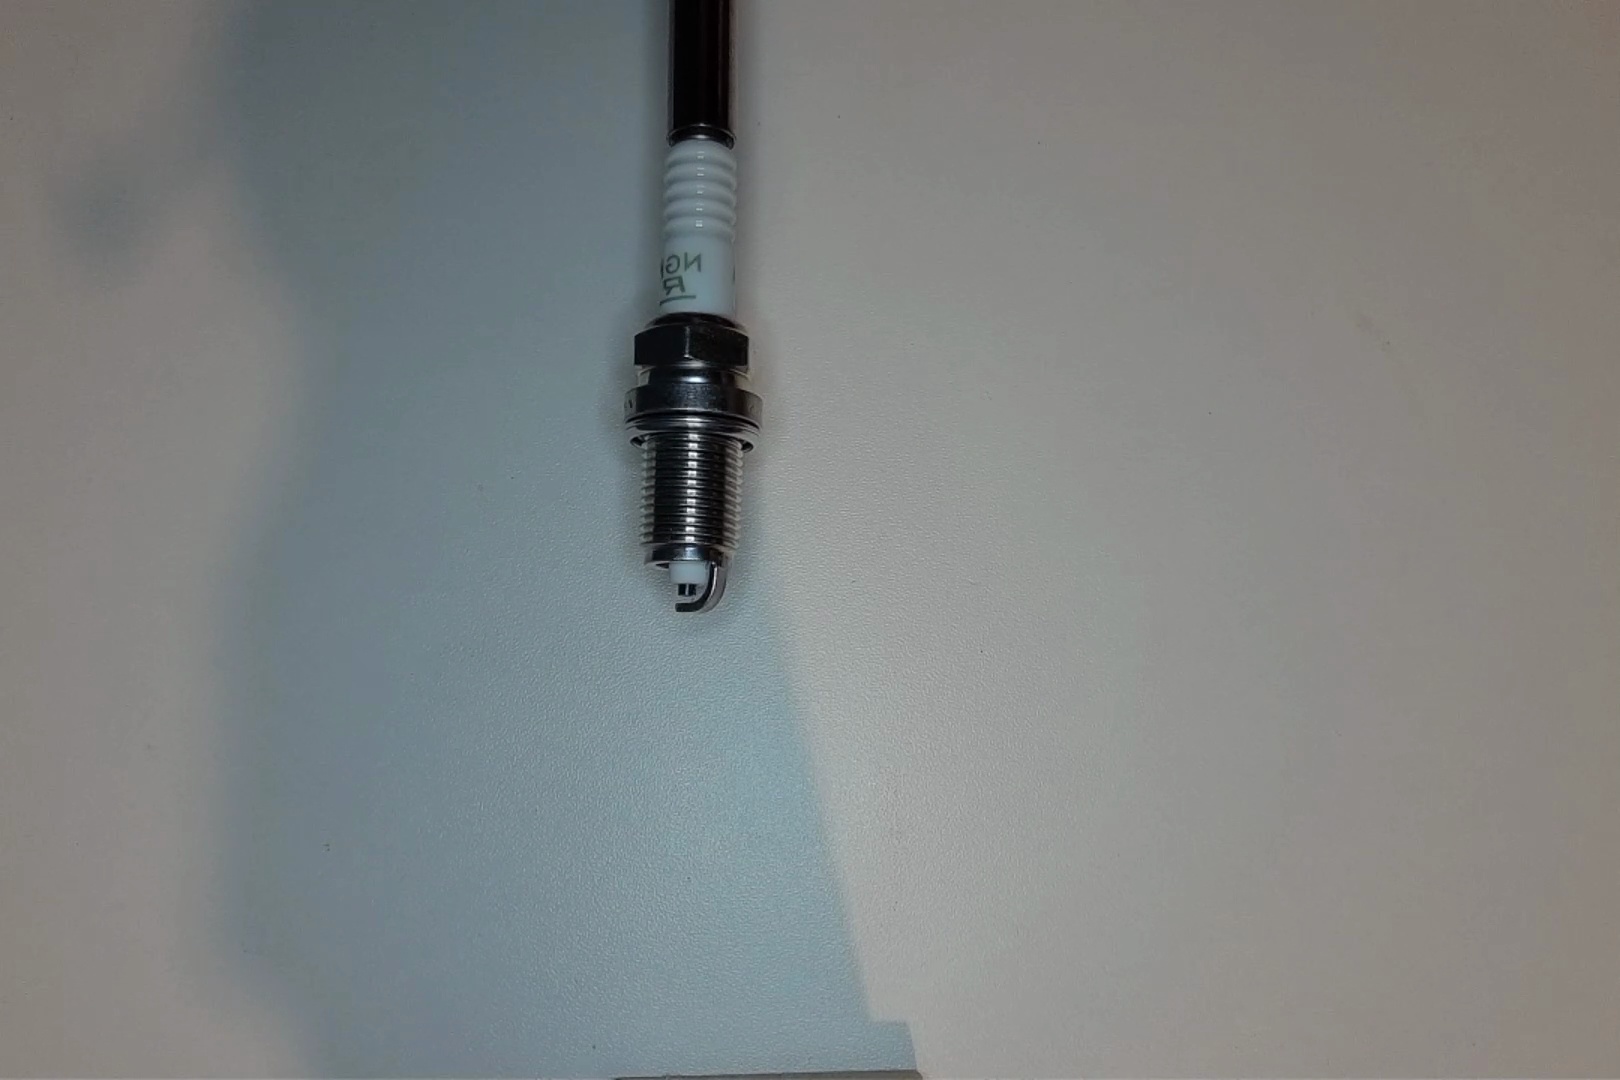
Label: no anomaly